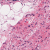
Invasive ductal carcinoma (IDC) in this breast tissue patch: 0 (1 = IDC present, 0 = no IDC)